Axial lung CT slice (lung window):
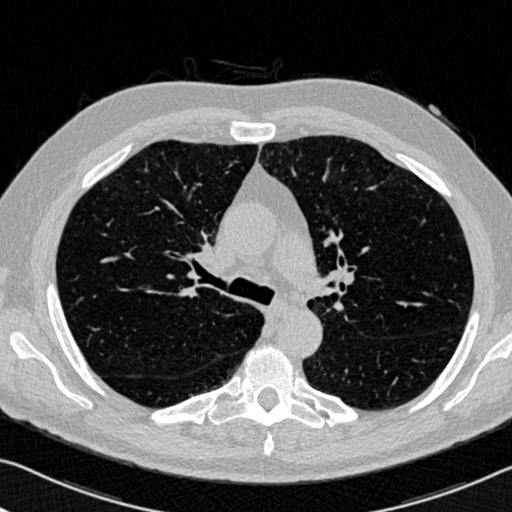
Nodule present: no